Question: Given the following four-coloring problem graph, where part of the region has been pre-colored, how many coloring combinations are there for the remaining region?
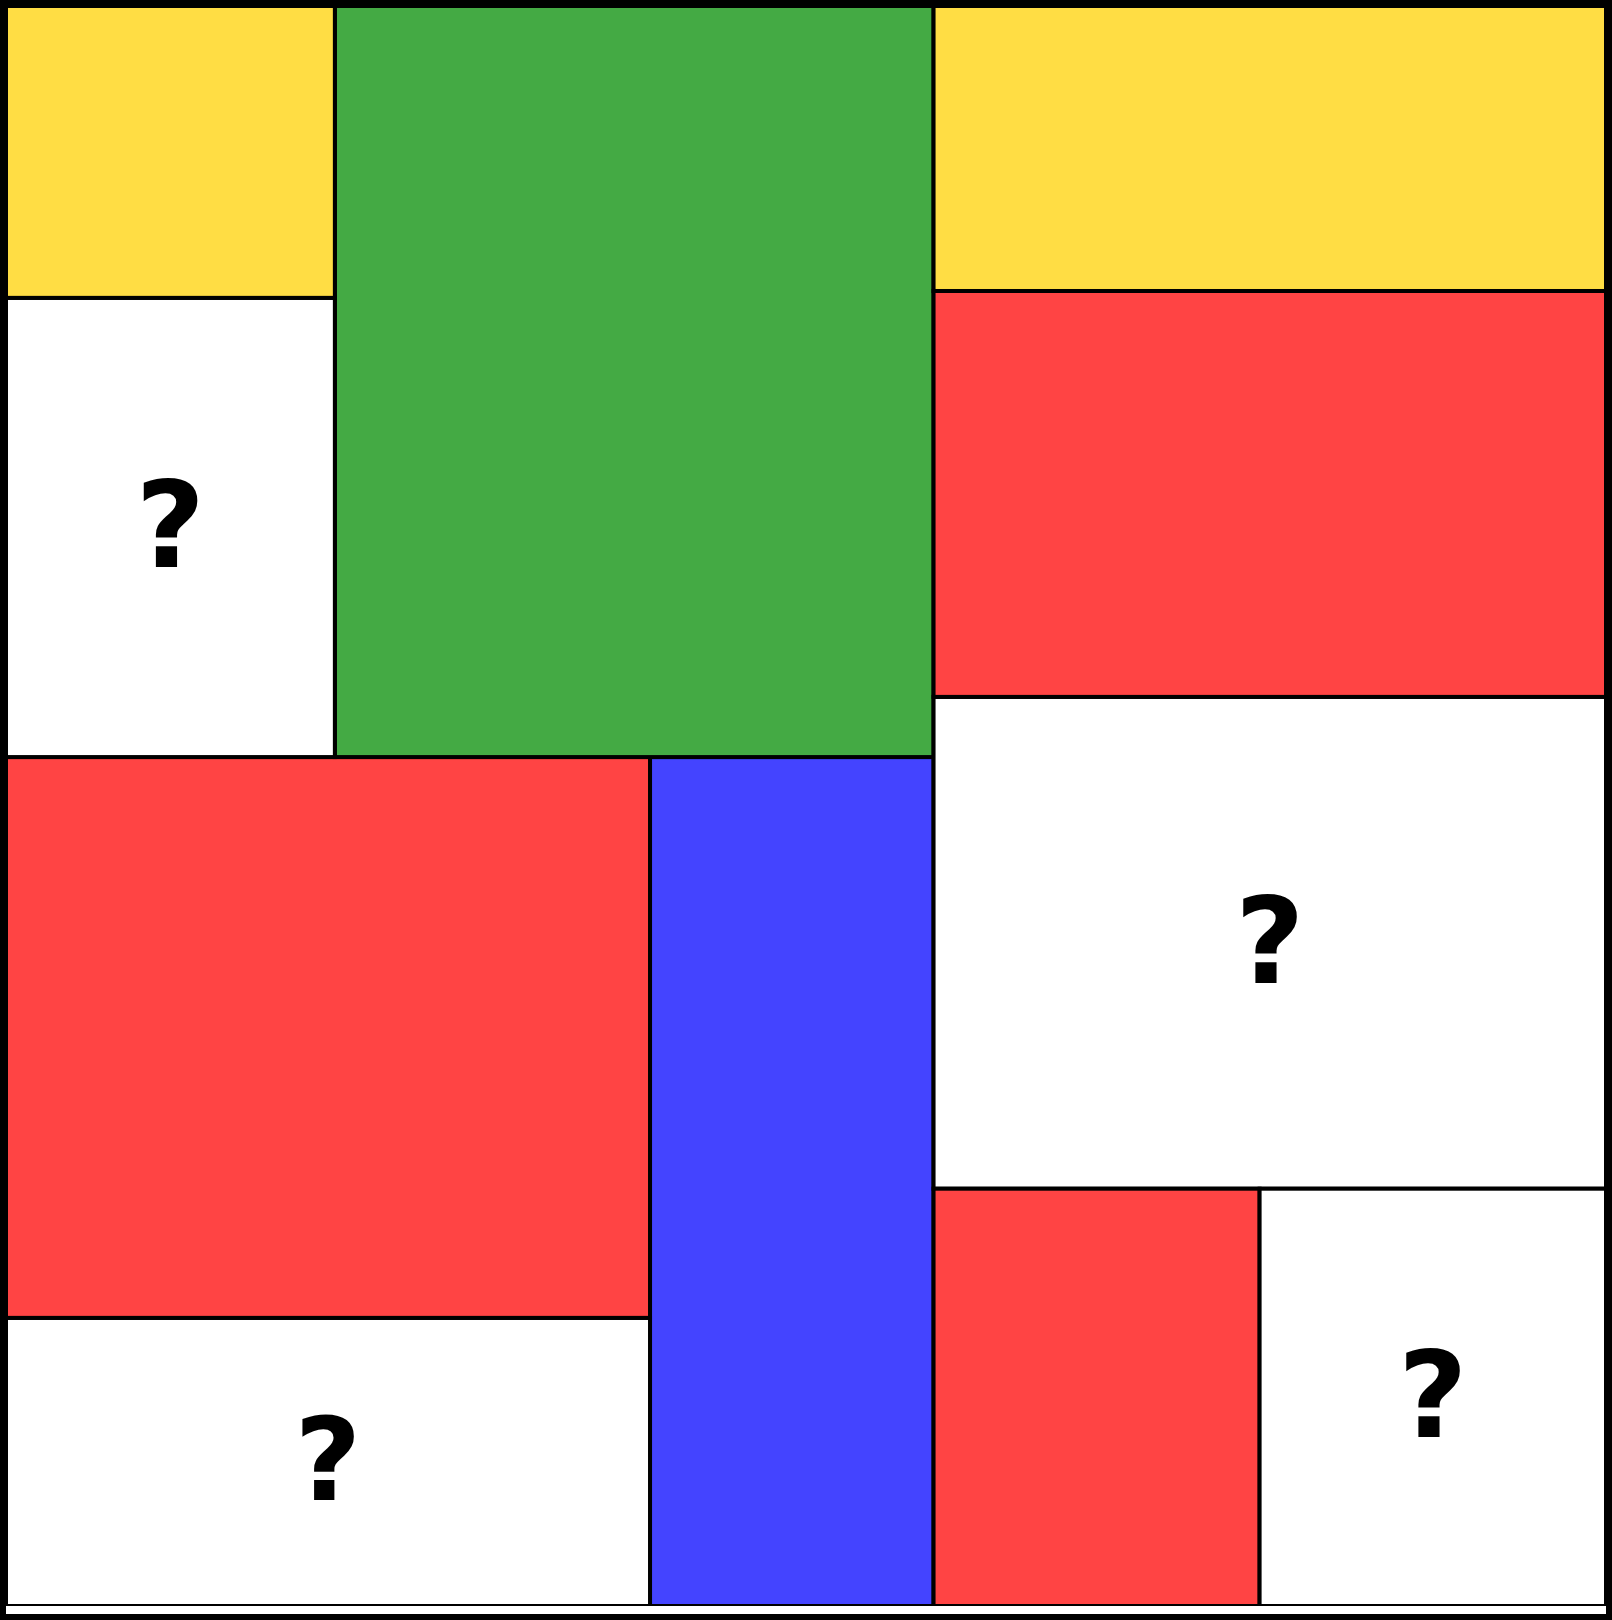
Answer: 4